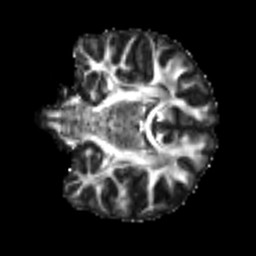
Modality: FA
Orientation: coronal
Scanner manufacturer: siemens
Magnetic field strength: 3 T
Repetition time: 4 s
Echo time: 0.0594 s